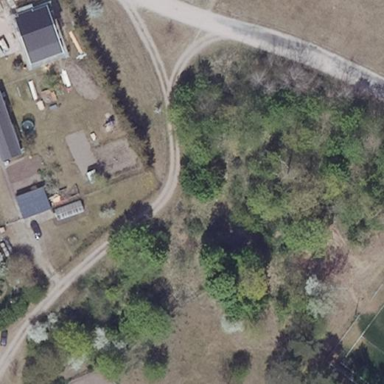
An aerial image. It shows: Forest area.